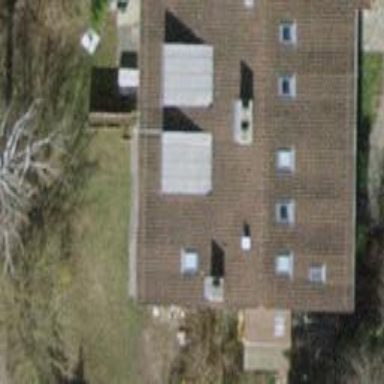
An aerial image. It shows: Apartment building with tile roof.